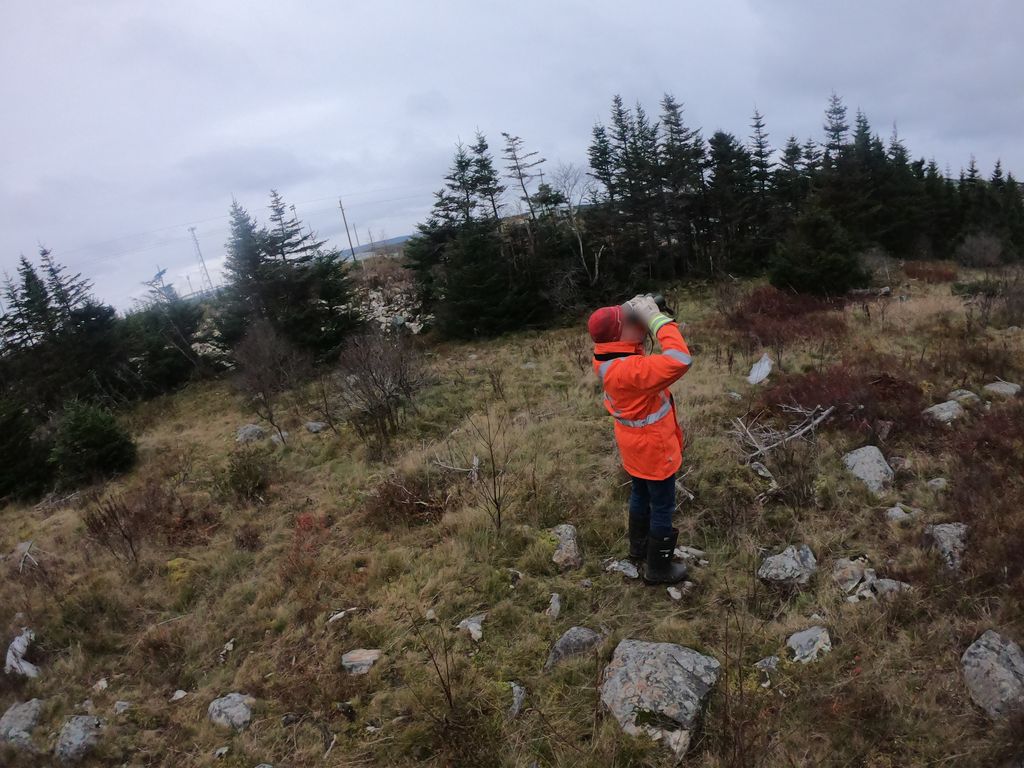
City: st_johns